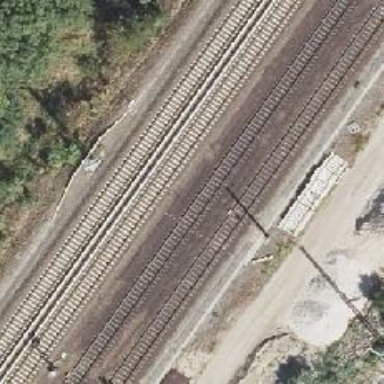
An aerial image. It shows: Milestone along the railway with catenary mast.